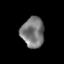
Tissue: prostate
Cell type: T cells
Senescence score: 0.2142
Nuclear area (px): 675
Mean DAPI intensity: 122.041